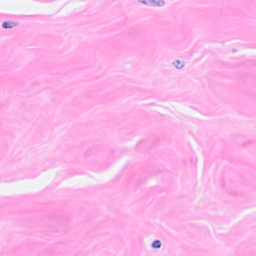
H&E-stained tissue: Breast